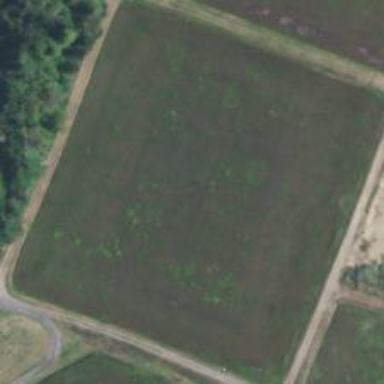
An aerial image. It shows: Farmland where cranberries are grown.